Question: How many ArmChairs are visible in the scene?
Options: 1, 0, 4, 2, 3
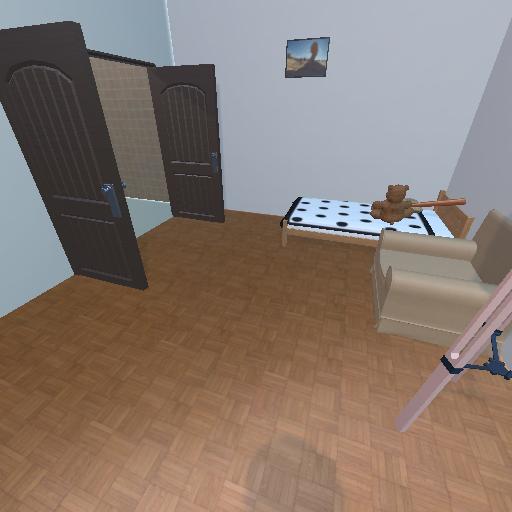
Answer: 1